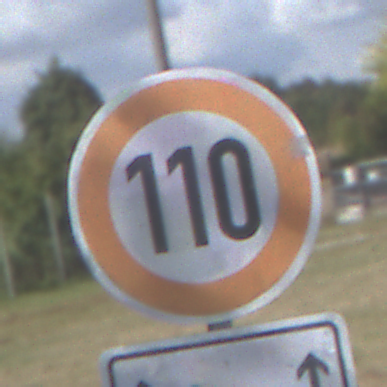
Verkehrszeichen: Geschwindigkeit110
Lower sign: LaengeEinerStrecke2
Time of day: MorningAfternoon
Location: Outdoor (Suburban)
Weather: PartlyCloudy
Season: NotSpecified
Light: Natural